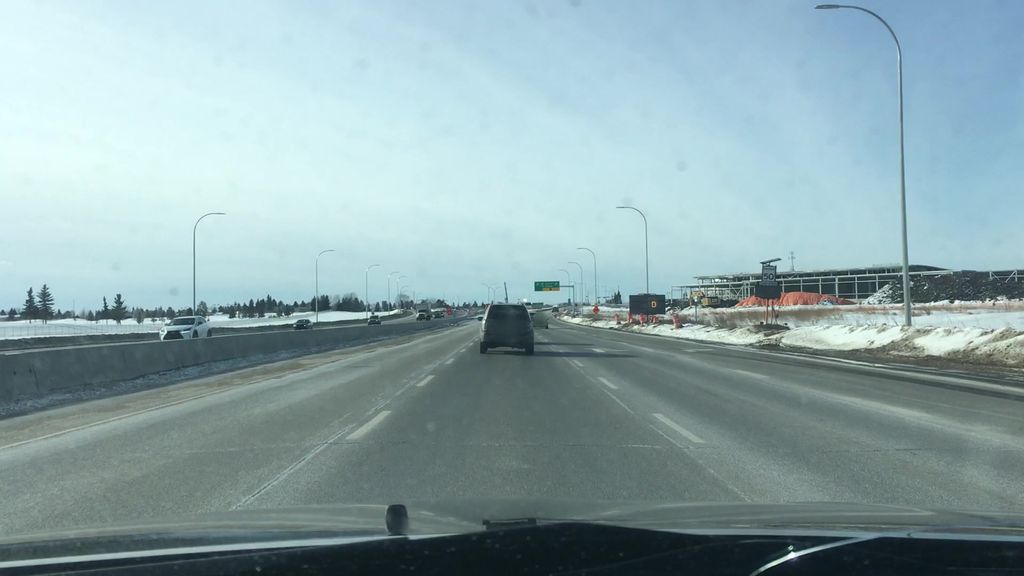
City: edmonton